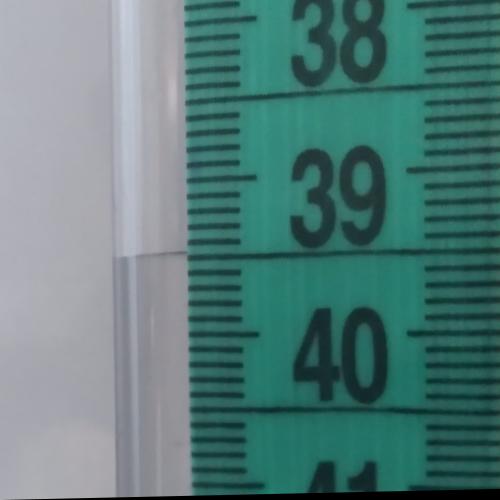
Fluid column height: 39.5 cm